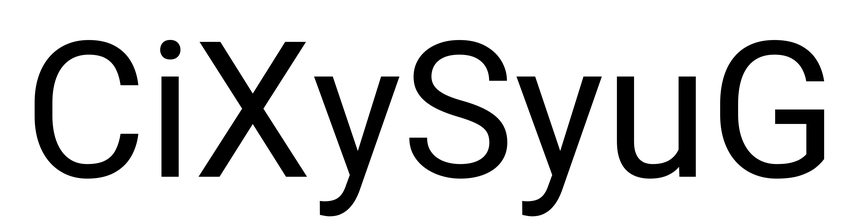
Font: Roboto_Regular